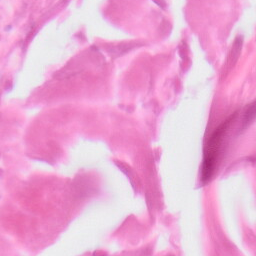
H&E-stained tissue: Skin